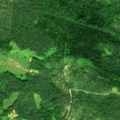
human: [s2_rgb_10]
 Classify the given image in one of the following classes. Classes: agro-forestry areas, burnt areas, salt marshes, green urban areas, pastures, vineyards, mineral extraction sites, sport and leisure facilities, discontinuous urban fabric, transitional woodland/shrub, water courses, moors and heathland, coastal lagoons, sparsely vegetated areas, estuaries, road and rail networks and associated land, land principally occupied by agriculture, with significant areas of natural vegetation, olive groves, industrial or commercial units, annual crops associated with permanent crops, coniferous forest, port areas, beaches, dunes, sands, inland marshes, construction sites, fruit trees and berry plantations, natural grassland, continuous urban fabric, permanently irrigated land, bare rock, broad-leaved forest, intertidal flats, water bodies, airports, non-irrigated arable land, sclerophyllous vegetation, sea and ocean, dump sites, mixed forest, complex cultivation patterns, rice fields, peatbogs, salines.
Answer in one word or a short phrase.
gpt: coniferous forest, mixed forest